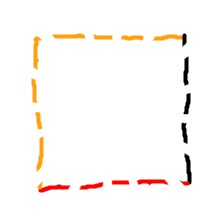
Shape: square